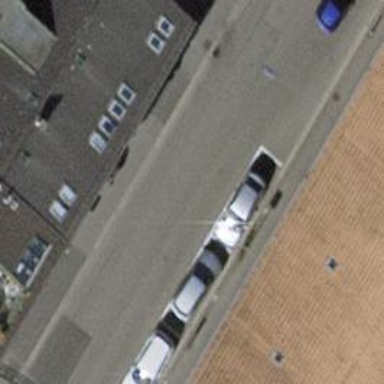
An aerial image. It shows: Parking lane for vehicles.